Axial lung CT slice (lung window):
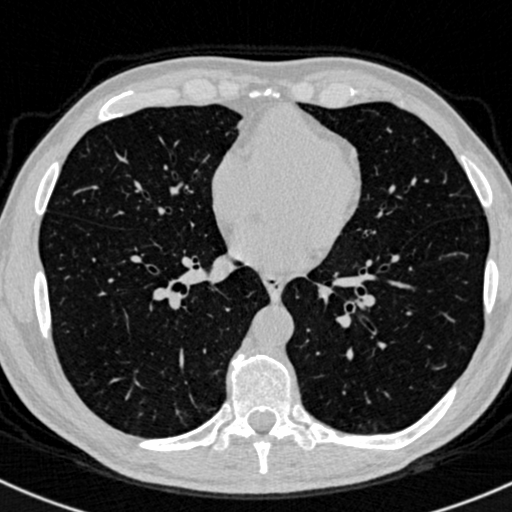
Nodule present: no